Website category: sports
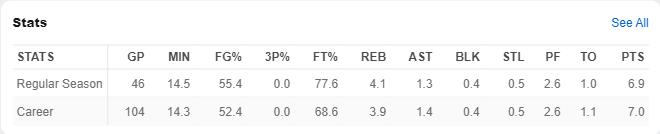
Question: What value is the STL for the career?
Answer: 0.5

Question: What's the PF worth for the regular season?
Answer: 2.6

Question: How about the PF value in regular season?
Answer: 2.6

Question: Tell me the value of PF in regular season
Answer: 2.6

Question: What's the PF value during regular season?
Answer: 2.6

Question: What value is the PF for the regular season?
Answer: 2.6

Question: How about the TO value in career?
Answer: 1.1

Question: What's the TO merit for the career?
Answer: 1.1

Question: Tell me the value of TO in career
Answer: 1.1

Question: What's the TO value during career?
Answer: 1.1

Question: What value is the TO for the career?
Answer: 1.1

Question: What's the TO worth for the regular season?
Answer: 1.0

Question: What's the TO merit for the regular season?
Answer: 1.0

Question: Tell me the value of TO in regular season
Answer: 1.0

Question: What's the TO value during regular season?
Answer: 1.0

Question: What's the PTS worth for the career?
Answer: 7.0

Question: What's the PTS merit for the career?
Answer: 7.0

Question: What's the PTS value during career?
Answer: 7.0

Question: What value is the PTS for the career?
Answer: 7.0

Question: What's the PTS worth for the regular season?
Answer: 6.9

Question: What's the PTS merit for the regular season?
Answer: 6.9

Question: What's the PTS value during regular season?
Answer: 6.9

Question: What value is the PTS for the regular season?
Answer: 6.9